【题型】解答题　【知识点】平面几何　【难度】easy
如图，在 $\triangle ABC$ 中，$\angle A = 46^\circ$，$BD$、$CE$ 分别是 $\angle ABC$、$\angle ACB$ 的平分线，且交于点 $F$，求 $\angle BFC$ 的度数。

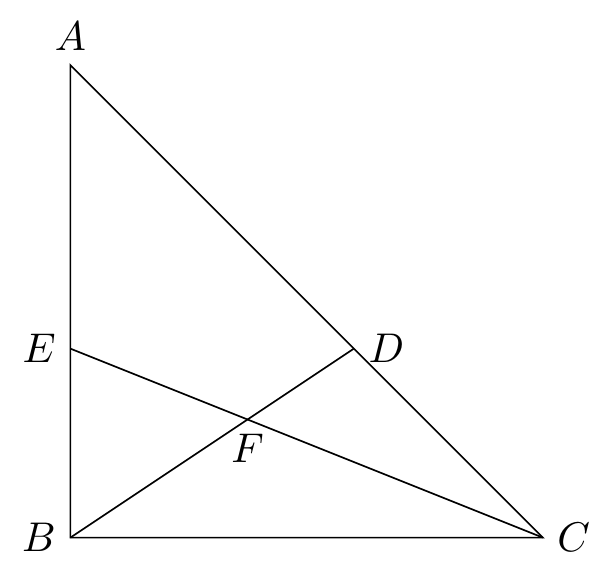
【解答】
解：$\because BD$、$CE$ 分别是 $\angle ABC$ 和 $\angle ACB$ 的平分线，

$\therefore$ 设 $\angle EBF = \angle CBF = \alpha$，$\angle DCF = \angle BCF = \beta$；

又 $\because \angle A = 46^\circ$，

$\therefore 2\alpha + 2\beta = 180^\circ - 46^\circ = 134^\circ$，

$\therefore \alpha + \beta = 67^\circ$，

$\therefore \angle BFC = 180^\circ - (\alpha + \beta) = 113^\circ$.